Question: I have an activity with an ActionBar. One of the options is to search a document (not necessarily local). I want to use a contextual action bar (CAB) with the following items:
- - -
I want to use a CAB for several reasons. Primarily, I want the user to pick an option which will bring up the CAB defined above. When the user is done with the search, they select the done button and the ActionBar returns to previous state.
Here's the problem. I can't get the search item to appear in my CAB in an expanded state. NOTE: The activity I'm attempting to modify is NOT the main activity but is an activity launched by the user based on certain events. Once this activity is loaded, the user may or may not decide to use the 'search' functionality I'm describing. I also do not want Android to do the searching. I have an API that will search for the results I want and allow me to navigate to the prev/next search result.
My code for the CAB (which is being called correctly) is:
'''
protected ActionMode mActionModeSearch;
private ActionMode.Callback mActionModeSearchCallback = new ActionMode.Callback()
{
@Override
public boolean onCreateActionMode(ActionMode actionMode, Menu menu)
{
actionMode.getMenuInflater().inflate(R.menu.pdf_menu_search, menu);
// Associate searchable configuration with the SearchView
SearchManager searchManager = (SearchManager) getSystemService(Context.SEARCH_SERVICE);
SearchView searchView = (SearchView) menu.findItem(R.id.pdf_menu_search_item).getActionView();
searchView.setSearchableInfo(searchManager.getSearchableInfo(getComponentName()));
searchView.setIconifiedByDefault(false);
searchView.setOnQueryTextListener(new SearchView.OnQueryTextListener()
{
@Override
public boolean onQueryTextSubmit(String s)
{
return false;
}
@Override
public boolean onQueryTextChange(String s)
{
return false;
}
});
return true;
}
@Override
public boolean onPrepareActionMode(ActionMode actionMode, Menu menu)
{
return false;
}
@Override
public boolean onActionItemClicked(ActionMode actionMode, MenuItem menuItem)
{
switch(menuItem.getItemId())
{
case R.id.pdf_menu_search_prev:
findPrevSearchResult();
return true;
case R.id.pdf_menu_search_next:
findNextSearchResult();
return true;
default:
return false;
}
}
@Override
public void onDestroyActionMode(ActionMode actionMode)
{
//resetHideToolbarsTimer();
}
};
'''
The CAB menu code is:
'''
<?xml version="1.0" encoding="utf-8"?>
<menu xmlns:android="http://schemas.android.com/apk/res/android"
xmlns:app="http://schemas.android.com/apk/res-auto">
<group android:id="@+id/group_search_mode">
<item
android:id="@+id/pdf_menu_search_item"
android:title="@string/search"
android:icon="@drawable/ic_pdf_action_search"
app:showAsAction="collapseActionView|ifRoom"
app:actionViewClass="android.support.v7.widget.SearchView"/>
<item
android:id="@+id/pdf_menu_search_prev"
android:title="@string/search_prev"
android:icon="@drawable/ic_pdf_action_search_prev"
app:showAsAction="ifRoom" />
<item
android:id="@+id/pdf_menu_search_next"
android:title="@string/search_next"
android:icon="@drawable/ic_pdf_action_search_next"
app:showAsAction="ifRoom" />
</group>
'''
I also changed my activity definition in AndroidManifest.xml although I'm not sure this is required:
'''
<activity
android:name="com.myapp.myActivity"
android:label="@string/app_name">
<intent-filter>
<action android:name="android.intent.action.SEARCH" />
</intent-filter>
<meta-data
android:name="android.app.default_searchable"
android:value="com.myapp.myActivity" />
<meta-data
android:name="android.app.searchable"
android:resource="@xml/searchable" />
</activity>
'''
When I run the app, the activity load correctly. When the user selects the search option, I load the CAB and it seems to be running fine. I've stepped through the code to make sure the onCreateActionMode is functioning as expected. But, all I see is the icon for search, next and previous, with the 'Done' button. When I touch the 'Search' icon, it doesn't do anything. No text field is created in the CAB for me to enter text. What am I doing wrong????
Screenshot showing the CAB coming up. As you can see, the search icon shows but doesn't do anything when I press it. What I really need is for the search edit box to appear by default.

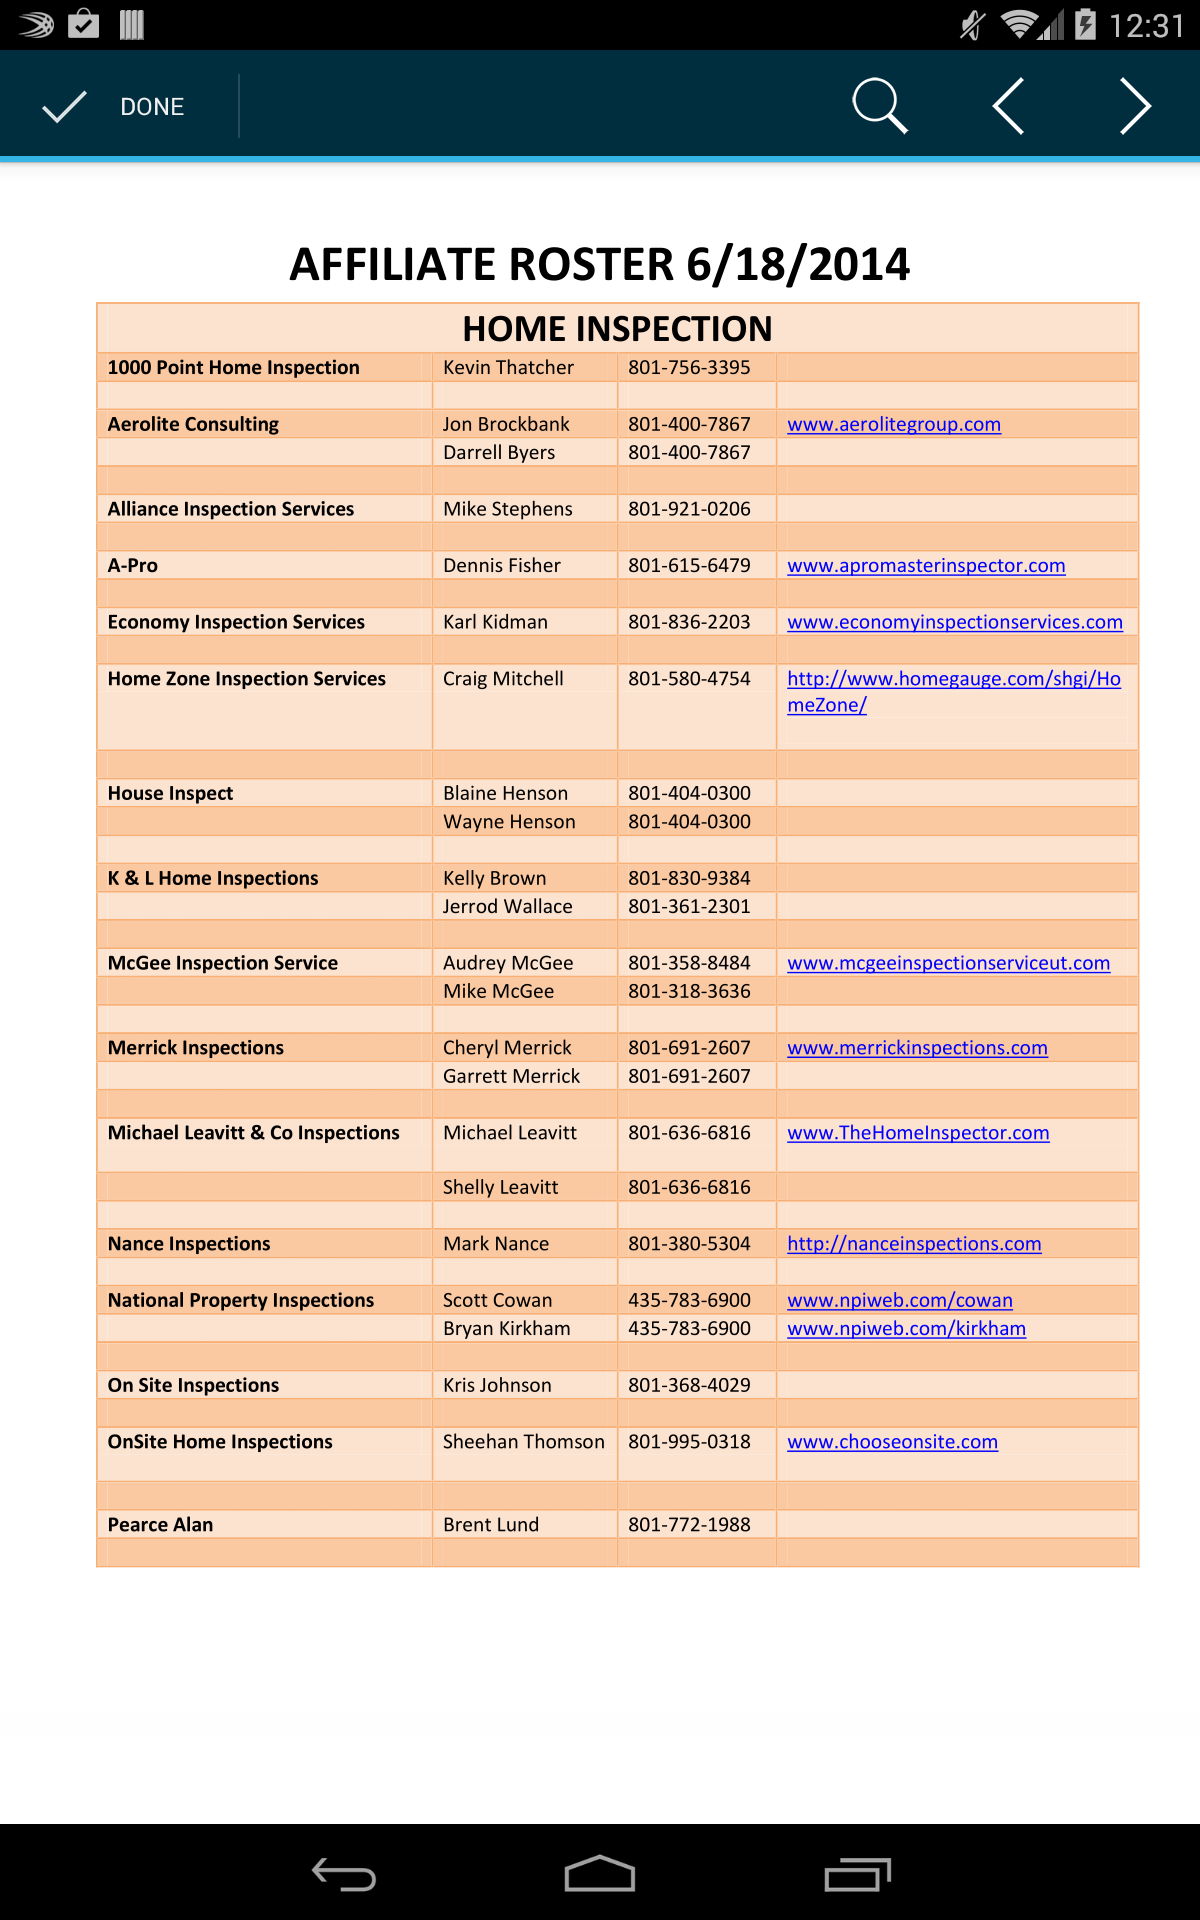
Answer: First, we should set 'always' value for 'app:showAsAction' of all menu items:
'''
<?xml version="1.0" encoding="utf-8"?>
<menu xmlns:android="http://schemas.android.com/apk/res/android"
xmlns:app="http://schemas.android.com/apk/res-auto">
<group android:id="@+id/group_search_mode">
<item
android:id="@+id/pdf_menu_search_item"
android:icon="@drawable/ic_pdf_action_search"
android:title="@string/search"
app:actionViewClass="android.support.v7.widget.SearchView"
app:showAsAction="always"/>
<item
android:id="@+id/pdf_menu_search_prev"
android:icon="@drawable/ic_pdf_action_search_prev"
android:title="@string/search_prev"
app:showAsAction="always"/>
<item
android:id="@+id/pdf_menu_search_next"
android:icon="@drawable/ic_pdf_action_search_next"
android:title="@string/search_next"
app:showAsAction="always"/>
</group>
</menu>
'''
Secondary, in this case we don't need to set intent filter for our 'Activity' and searchable info for our 'SearchView'.
Definition of this Activity in 'AndroidManifest.xml':
'''
<activity
android:name="com.myapp.myActivity"
android:label="@string/app_name" />
'''
'ActionMode.Callback' implementation:
'''
private ActionMode.Callback mActionModeSearchCallback = new ActionMode.Callback() {
private SearchView mSearchView;
@Override
public boolean onCreateActionMode(ActionMode actionMode, Menu menu) {
actionMode.getMenuInflater().inflate(R.menu.home, menu);
mSearchView = (SearchView) MenuItemCompat.getActionView(menu.findItem(R.id.pdf_menu_search_item));
mSearchView.setIconifiedByDefault(false);
mSearchView.setOnQueryTextListener(new SearchView.OnQueryTextListener() {
@Override
public boolean onQueryTextSubmit(String s) {
return false;
}
@Override
public boolean onQueryTextChange(String s) {
return false;
}
});
return true;
}
@Override
public boolean onPrepareActionMode(ActionMode actionMode, Menu menu) {
mSearchView.requestFocus();
return true;
}
@Override
public boolean onActionItemClicked(ActionMode actionMode, MenuItem menuItem) {
switch (menuItem.getItemId()) {
case R.id.pdf_menu_search_prev:
findPrevSearchResult();
return true;
case R.id.pdf_menu_search_next:
findNextSearchResult();
return true;
default:
return false;
}
}
@Override
public void onDestroyActionMode(ActionMode actionMode) {
}
};
'''
I just tried this code on three 4.0+ devices and it was fully working. But I didn't test on devises with lower OS versions.
Hope it will be helpful for you.